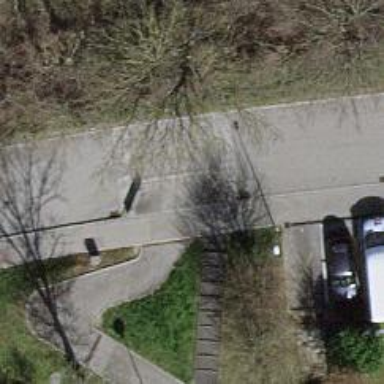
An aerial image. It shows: Set of steps on the road.